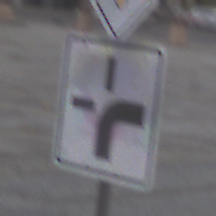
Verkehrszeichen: VerlaufVorfahrtsstrasse3
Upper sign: Vorfahrtsstrasse
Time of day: Midday
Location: Outdoor (Urban)
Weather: Overcast
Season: NotSpecified
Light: Natural